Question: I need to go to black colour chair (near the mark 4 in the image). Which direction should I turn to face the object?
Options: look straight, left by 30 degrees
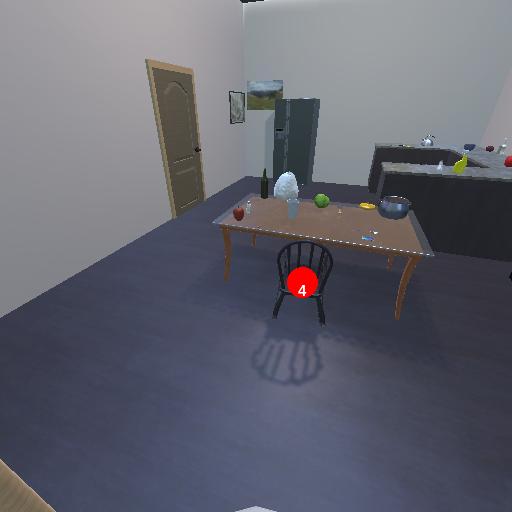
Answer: look straight